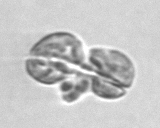
Label: Karenia